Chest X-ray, AP view. Patient: 28 years old, sex M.
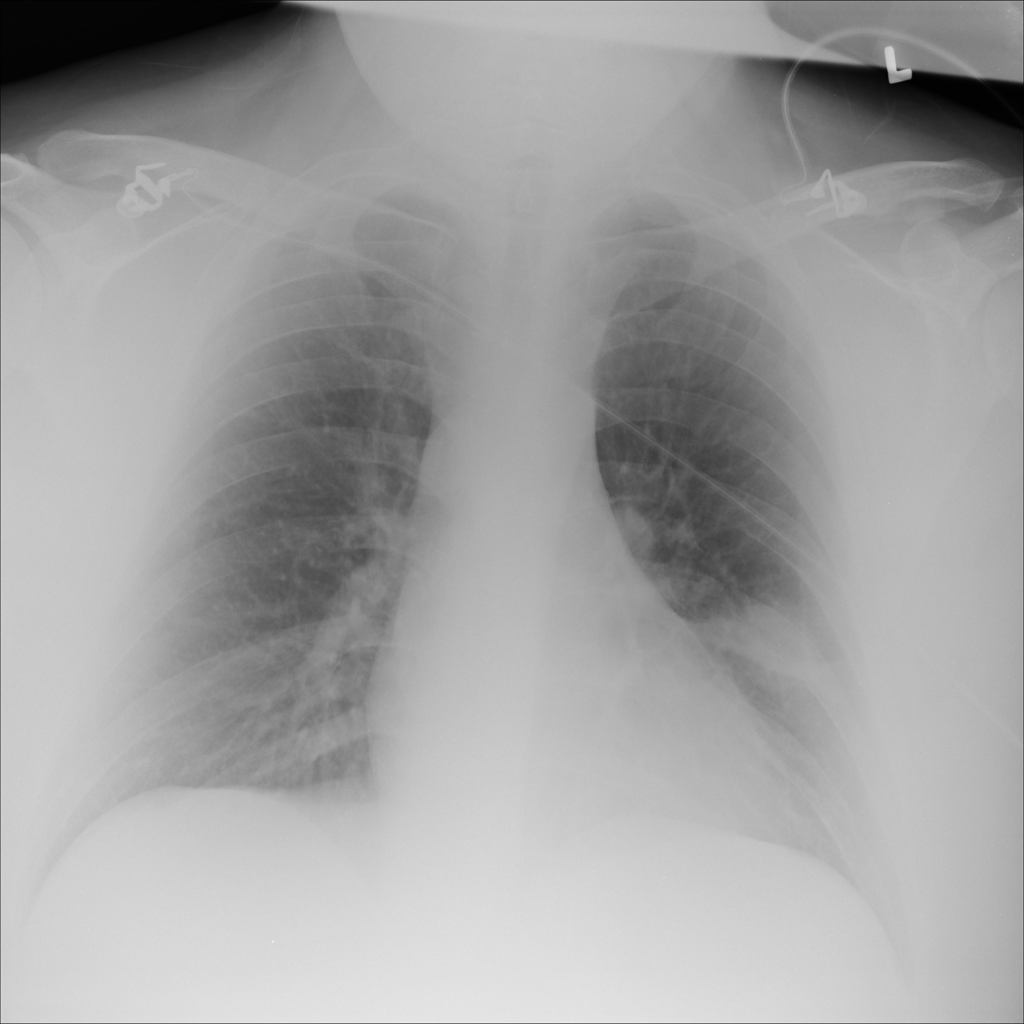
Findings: Pneumothorax